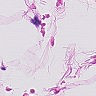
Metastatic tissue present: no